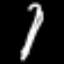
Label: pencil